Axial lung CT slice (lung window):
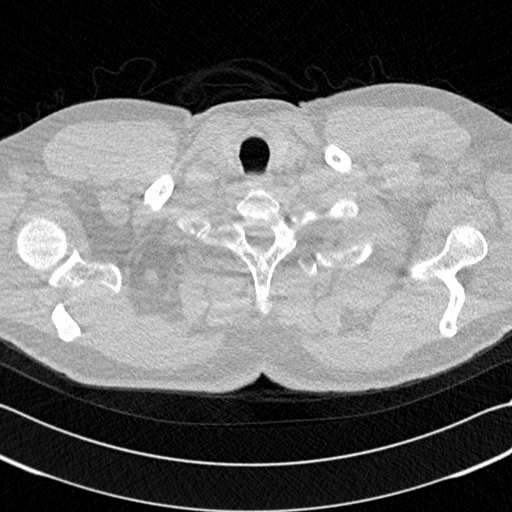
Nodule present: no